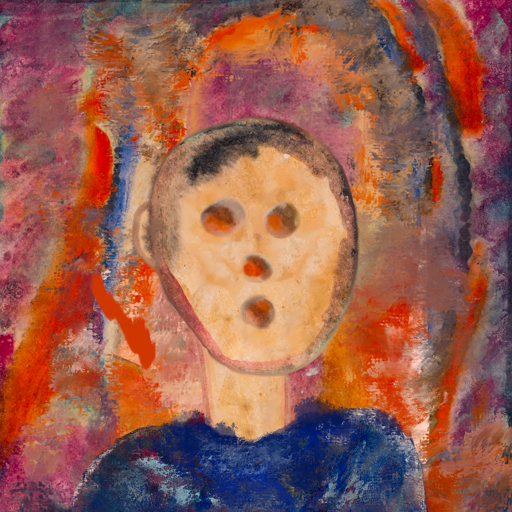
Background: Experience, Head And Neck Front: Childish, Face Front: Rupkatha, Bust: Irani, Hair Front: Blank, Head Accessory: Blank, Second Necklace: Blank, Necklace: Blank, Baby: Blank